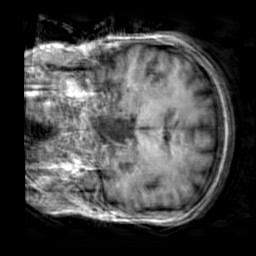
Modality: T1w
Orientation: coronal
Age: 35
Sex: male
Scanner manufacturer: siemens
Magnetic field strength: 3 T
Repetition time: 2.3 s
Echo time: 0.00303 s